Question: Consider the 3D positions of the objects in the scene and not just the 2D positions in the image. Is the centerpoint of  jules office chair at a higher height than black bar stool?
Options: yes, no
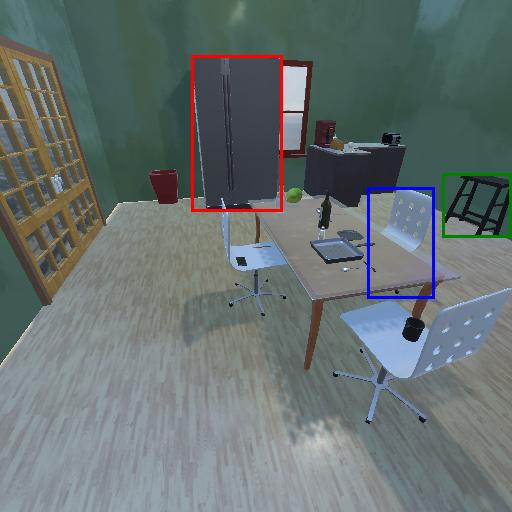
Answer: yes